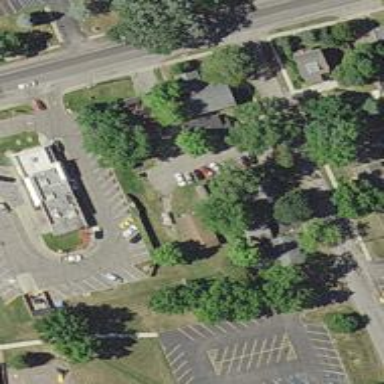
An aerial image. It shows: Parking space.